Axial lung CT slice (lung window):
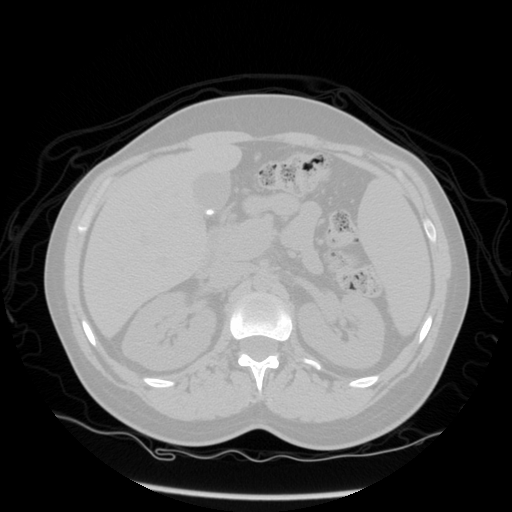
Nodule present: no